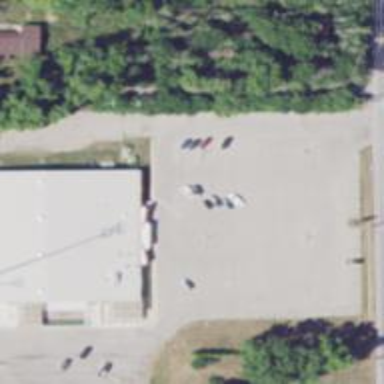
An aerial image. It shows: Building with bowling alley inside.